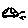
Label: car